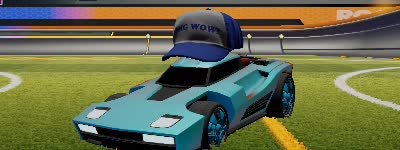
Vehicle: breakout